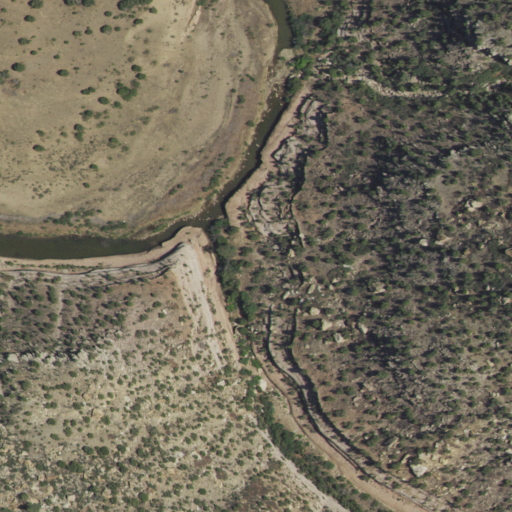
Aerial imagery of valley in New Mexico named Beaver Canyon containing shrub, grassland, evergreen forest, open development, and open water